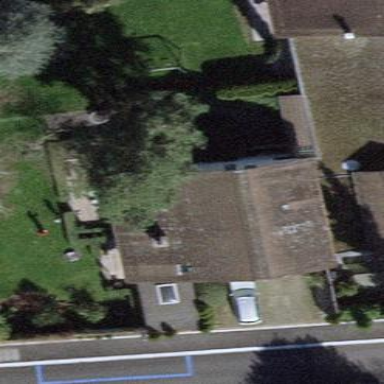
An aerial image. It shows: Semi-detached house.